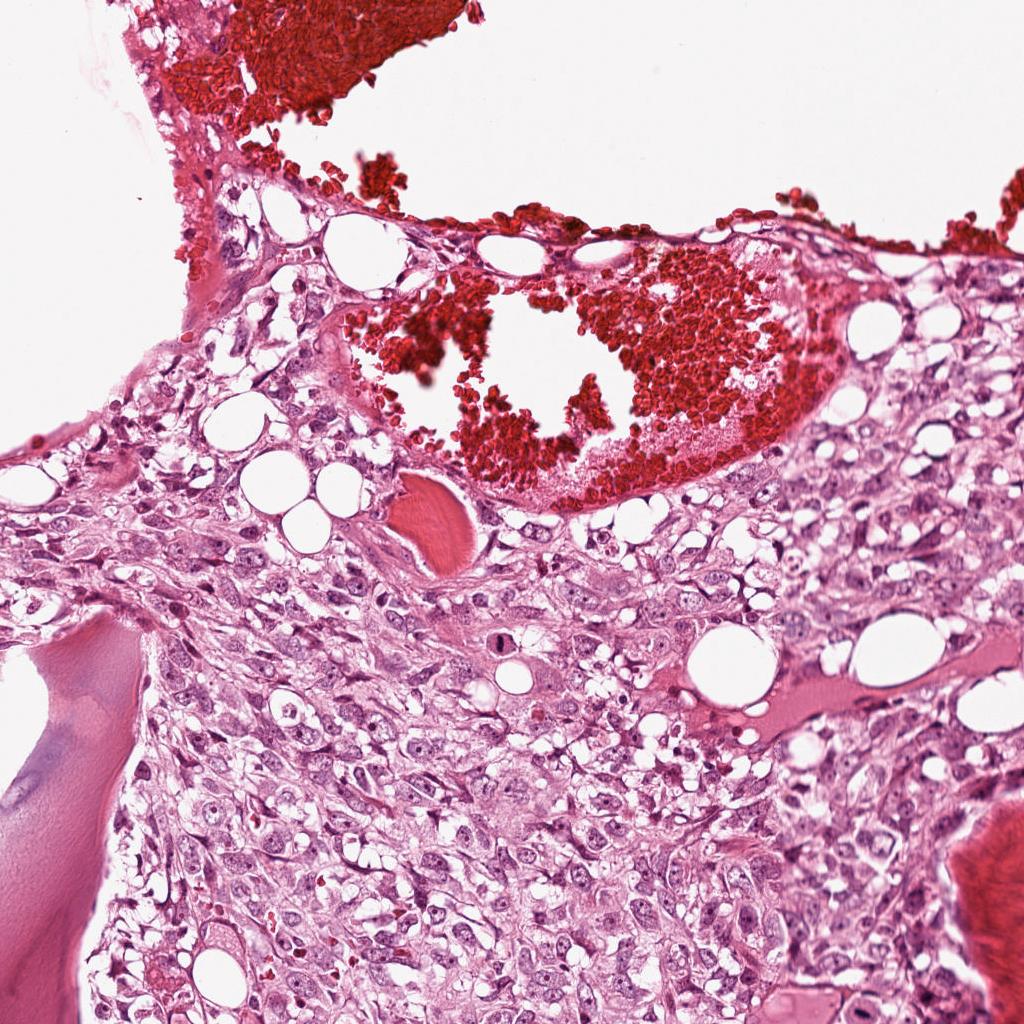
Label: Viable